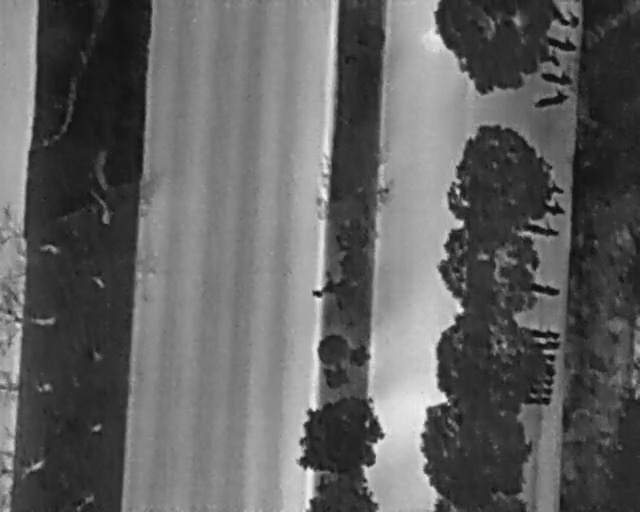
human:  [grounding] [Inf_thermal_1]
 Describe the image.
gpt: In the satellite image, there is  <ref>4 medium bicycle </ref> <box>[[87, 1, 90, 6, 8], [86, 5, 89, 11, 18], [85, 11, 88, 18, 8], [84, 15, 87, 22, 164]]</box> located at top right,  <ref>2 small bicycle </ref> <box>[[86, 35, 88, 38, 2], [84, 67, 86, 71, 2]]</box> located at right,  <ref>1 small bicycle </ref> <box>[[85, 10, 87, 13, 22]]</box> located at top right,  <ref>5 medium bicycle </ref> <box>[[85, 38, 87, 42, 2], [83, 41, 86, 48, 15], [83, 52, 86, 59, 12], [83, 61, 85, 68, 4], [84, 64, 86, 70, 2]]</box> located at right,  <ref>2 small bicycle </ref> <box>[[84, 70, 86, 73, 2], [84, 71, 85, 76, 2]]</box> located at bottom right,  <ref>2 medium bicycle </ref> <box>[[83, 73, 85, 78, 2], [83, 75, 85, 80, 2]]</box> located at bottom right.